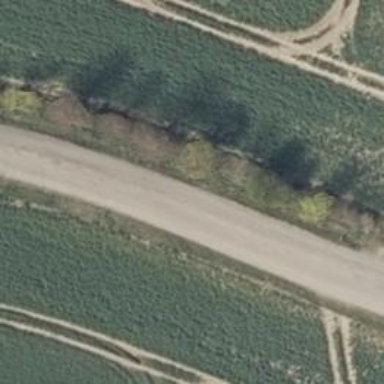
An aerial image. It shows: Row of deciduous broadleaved trees.